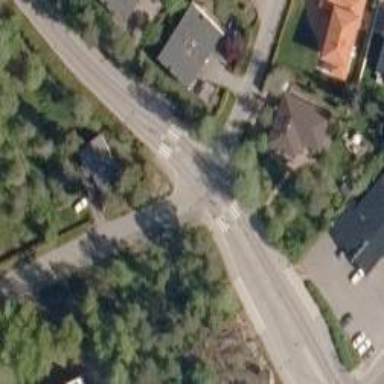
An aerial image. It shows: Marked crossing with pedestrian island.